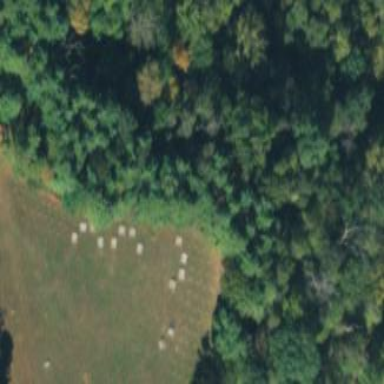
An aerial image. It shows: Campsite with tents set up.